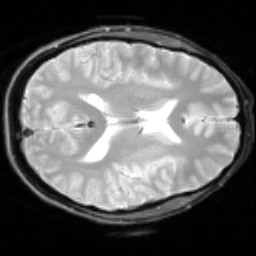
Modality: inplaneT2
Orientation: axial
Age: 29
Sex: male